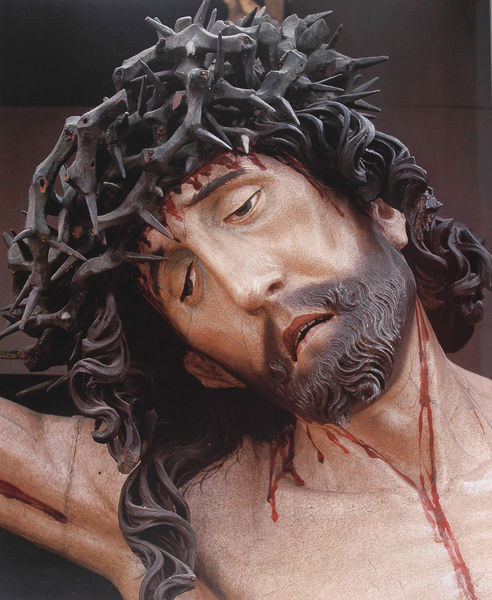
Titel: Hochaltar, Haupt Christi
Standort: Rothenburg ob der Tauber
Institution: St. Jakob
Schlagwörter: kopf, körper, mann, ausschnitt, braun, grau, haar, holz, mund, nase, ohr, schwarz, blick, rot, bart, arm, arme, augen, bärtig, gesicht, tod, tot, trauer, hals, hände, figur, haare, augenbrauen, krone, lippen, locken, ohren, skulptur, statue, wangen, wellen, hellbraun, ausdruck, detail, nahaufnahme, plastik, lider, oberarm, geneigt, bemalt, foto, blut, kreuz, augenlider, altar, hochaltar, schnitzerei, fragment, zähne, gotisch, christus, jesus, jesus christus, kreuzigung, sterben, wunden, christlich, elend, leid, leiden, schmerz, achsel, dornen, religiös, kruzifix, gefasst, gekreuzigt, schmerzen, jesu, dornenkrone, dornenkranz, strähnen, sterbend, schnitzaltar, gekreuzigter, gebrochen, blutig, dorn, lid, schmerzensmann, kreu, gottes sohn, kruzifixus, holzschnitzerei, christus am kreuz, hängt, körpet, leidend, augenbraunen, leidensmann, sohn gottes, leiden jesu, leidender, geschunden, brat, am kreuz, nägle, halbgeschlossene augen, zähhne, der herr, gekreuzuigt, heilland